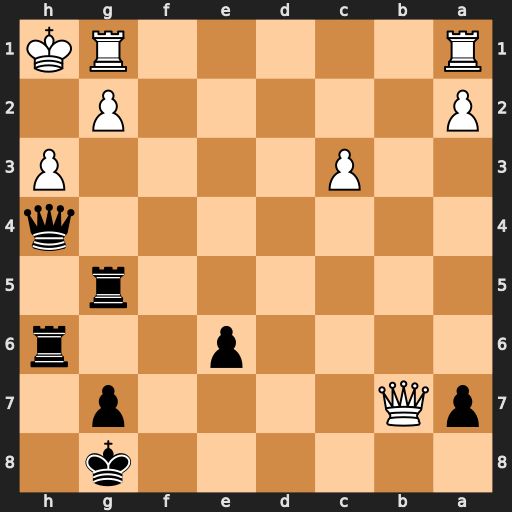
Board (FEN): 6k1/pQ4p1/4p2r/6r1/7q/2P4P/P5P1/R5RK
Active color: b
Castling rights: -
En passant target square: -
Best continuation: Qxh3+ gxh3 Rxh3#